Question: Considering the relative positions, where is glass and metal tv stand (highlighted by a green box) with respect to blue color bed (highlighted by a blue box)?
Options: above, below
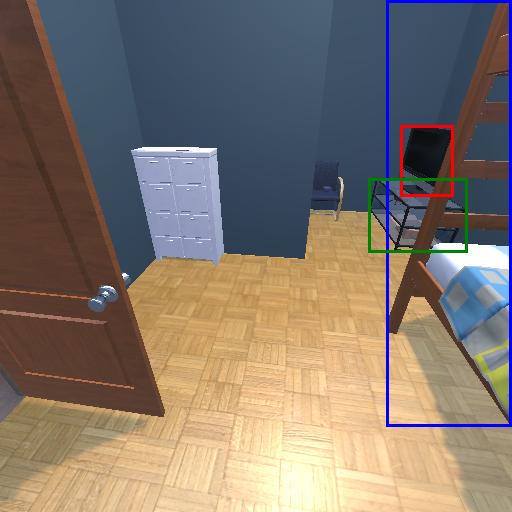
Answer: above